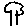
Label: tree